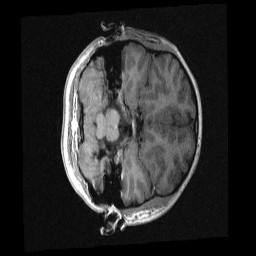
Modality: T1w
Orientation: axial
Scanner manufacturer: ge
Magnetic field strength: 3 T
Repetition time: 0.007272 s
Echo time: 0.002556 s